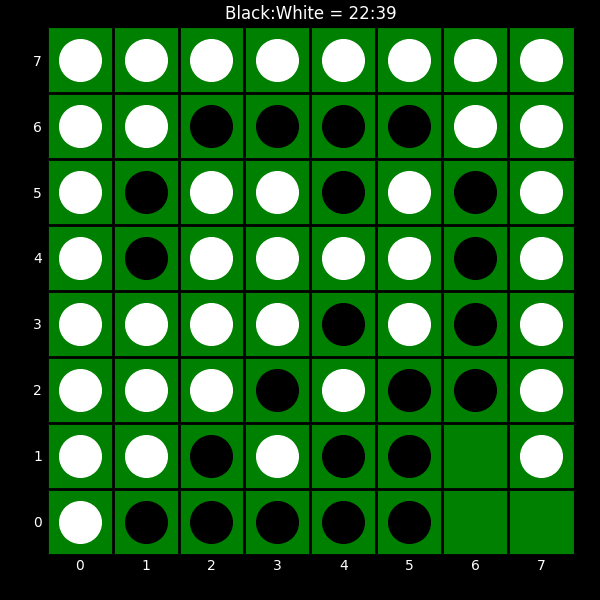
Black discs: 22
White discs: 39